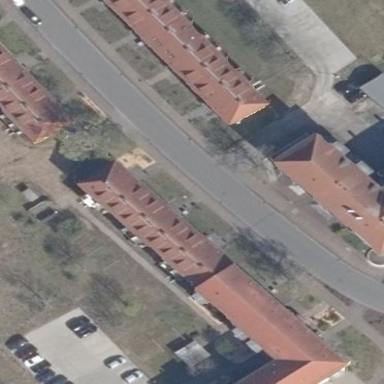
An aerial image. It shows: Residential building with red gabled roof.